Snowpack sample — Snodgrass Mountain, Crested Butte, Colorado (2/4/25, 12:06 PM MST)
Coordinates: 38.923, -106.968
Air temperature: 35 °F
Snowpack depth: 80 cm
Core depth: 30 cm
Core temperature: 35.6 °F
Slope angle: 14°, slope face: 78°
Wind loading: low
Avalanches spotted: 0
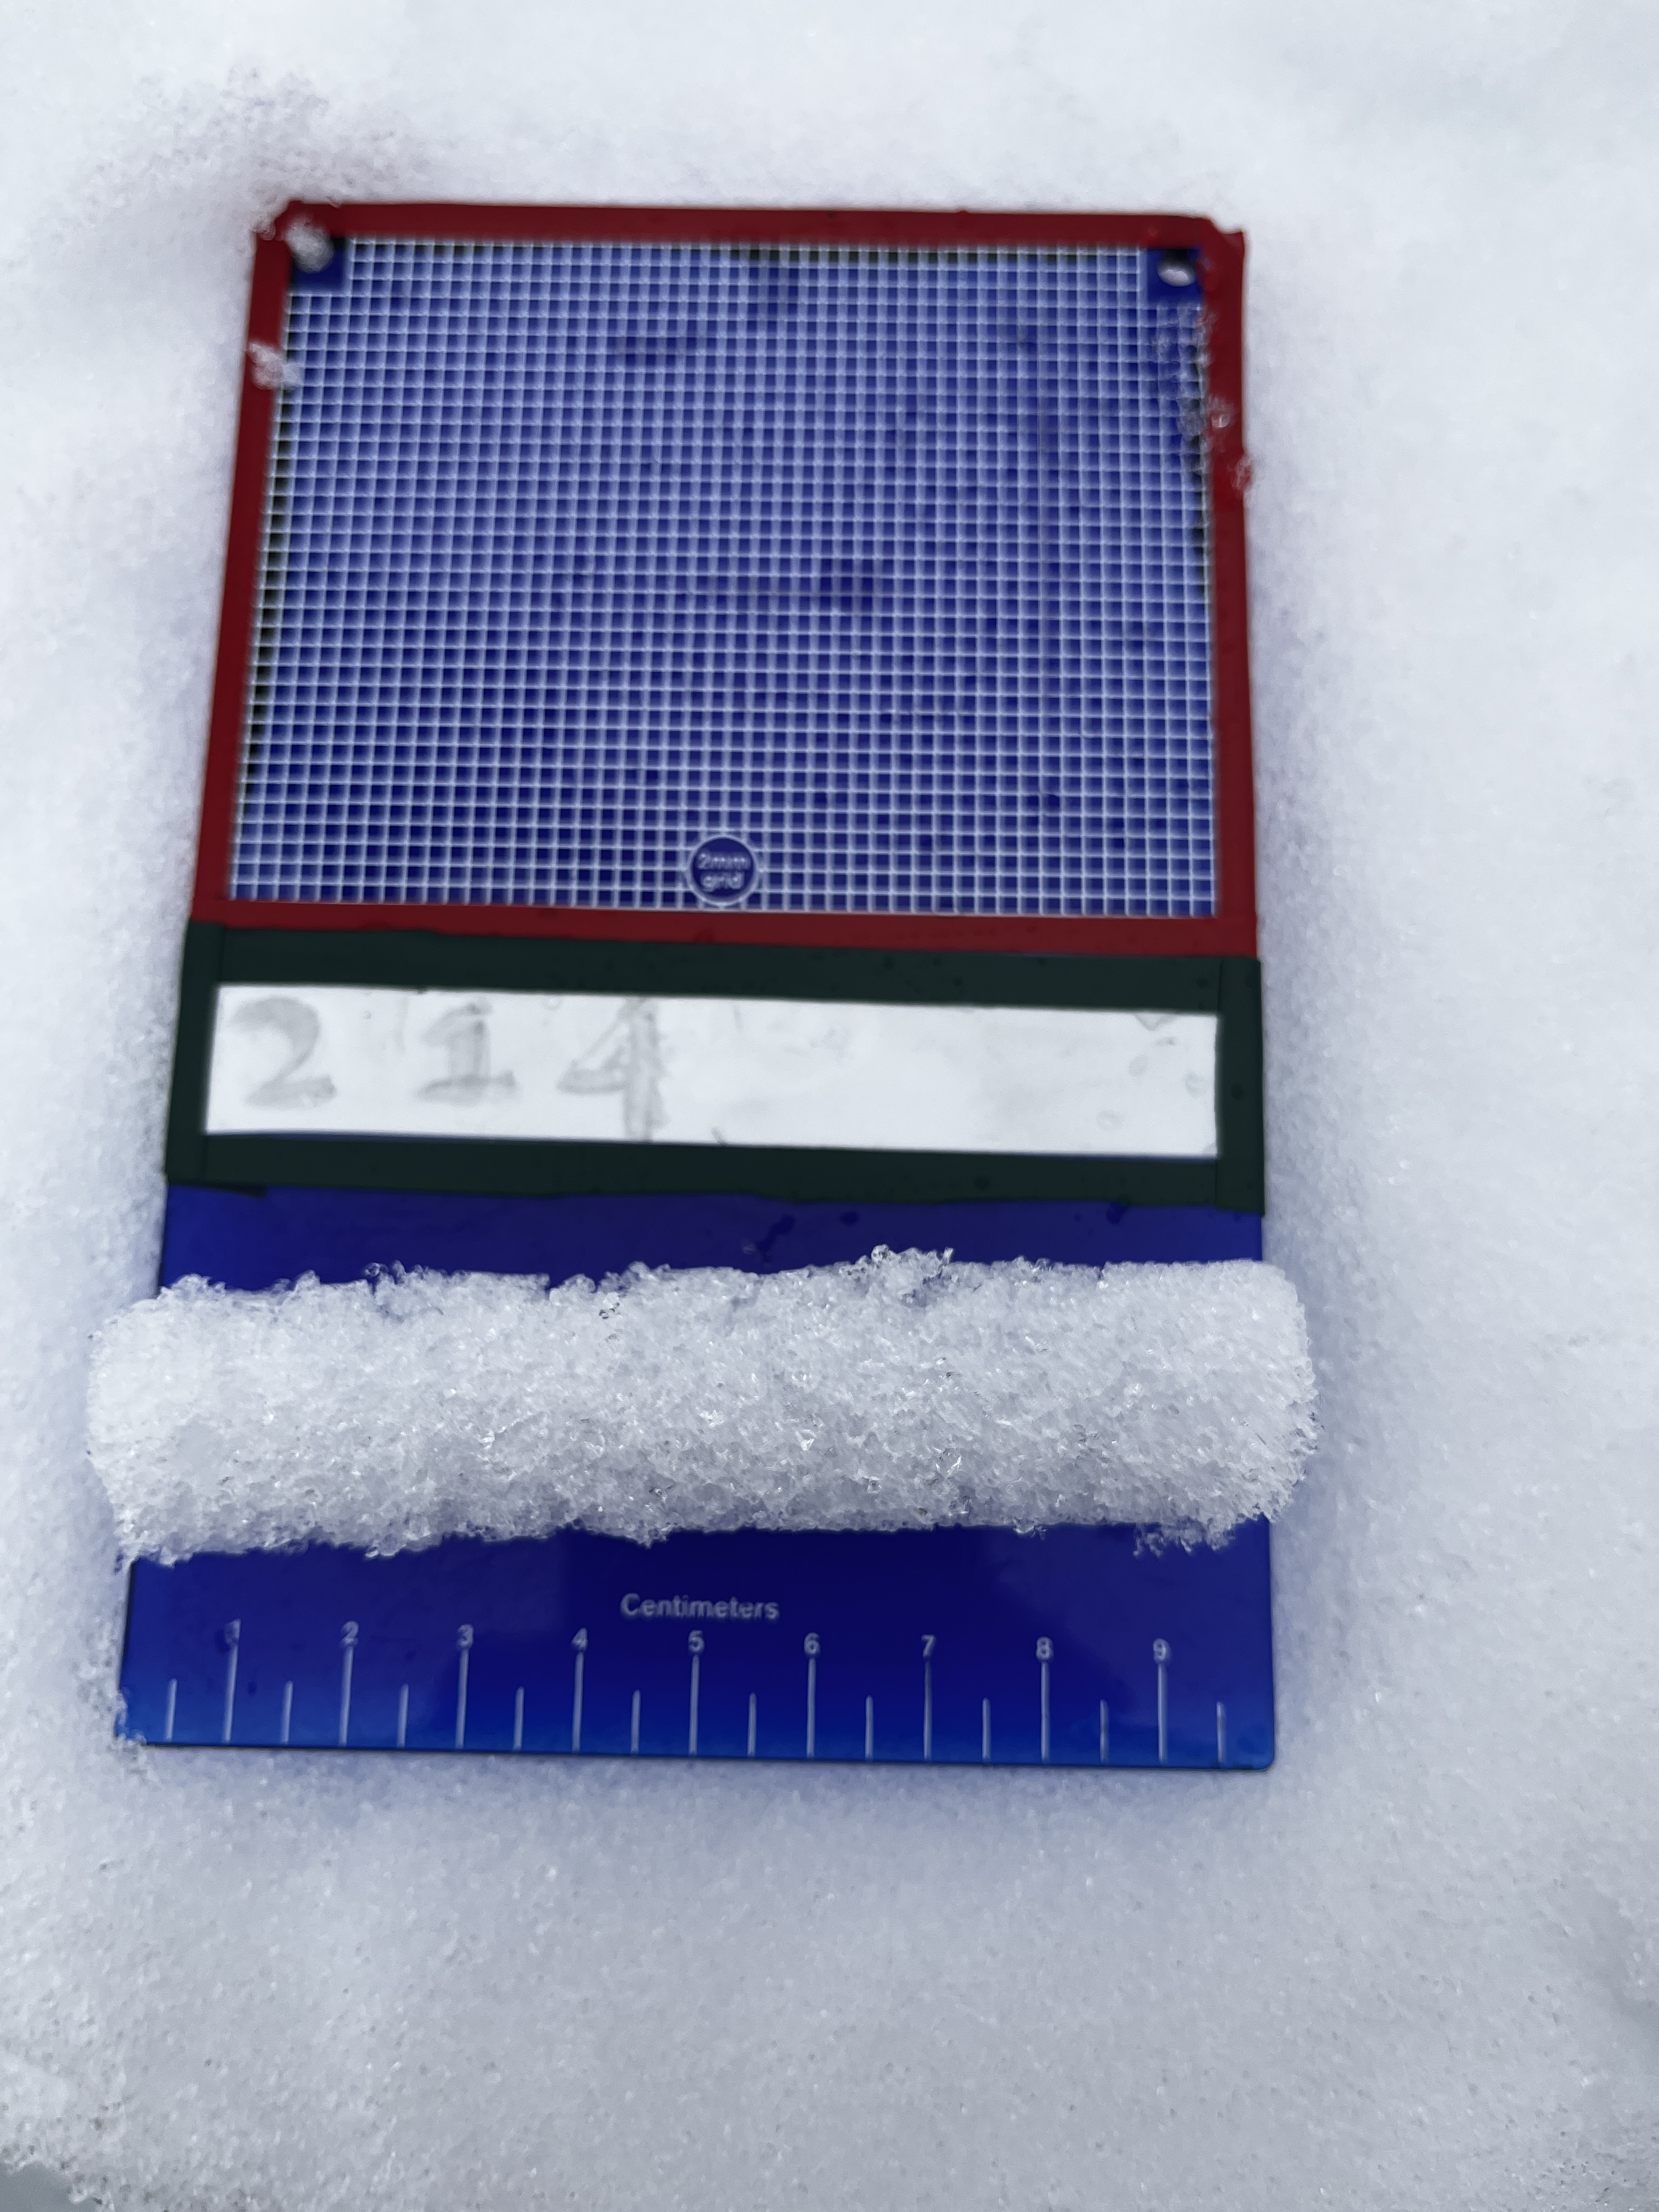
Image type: crystal_card
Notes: No avalanches nearby, unusually warm weather for the last month reported by residents, Collected 25 yards from treeline